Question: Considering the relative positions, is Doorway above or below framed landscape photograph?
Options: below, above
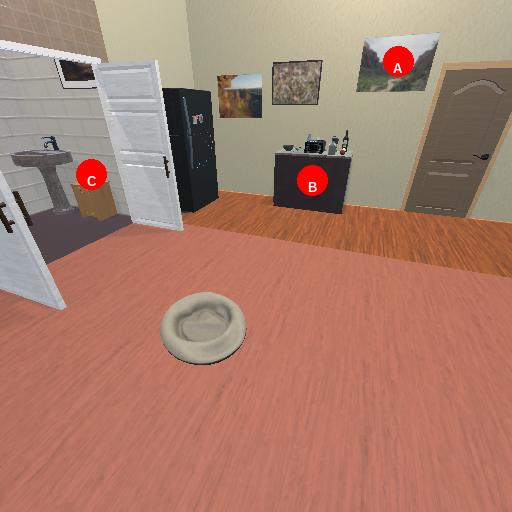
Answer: below